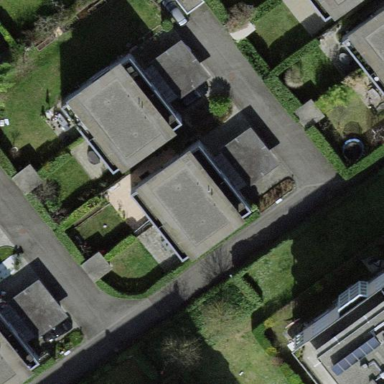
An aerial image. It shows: Garden enclosed by fence.